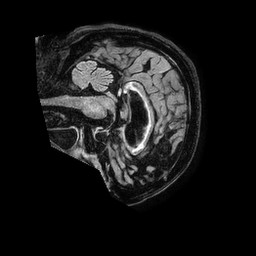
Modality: FLAIR
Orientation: sagittal
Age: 86
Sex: female
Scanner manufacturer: philips
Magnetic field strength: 1.5 T
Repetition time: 4.8 s
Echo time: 0.3 s